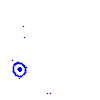
Particle: pion